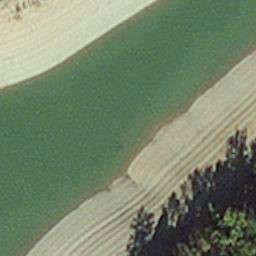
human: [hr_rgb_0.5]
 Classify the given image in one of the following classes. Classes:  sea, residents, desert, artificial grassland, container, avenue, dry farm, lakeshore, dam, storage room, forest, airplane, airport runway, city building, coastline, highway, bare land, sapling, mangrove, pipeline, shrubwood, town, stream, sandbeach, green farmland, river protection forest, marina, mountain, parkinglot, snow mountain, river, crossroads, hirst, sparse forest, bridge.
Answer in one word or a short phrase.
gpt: hirst